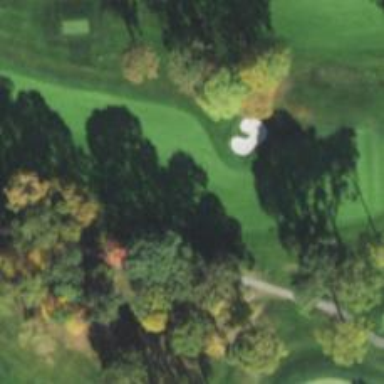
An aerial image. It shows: View of golf hole.